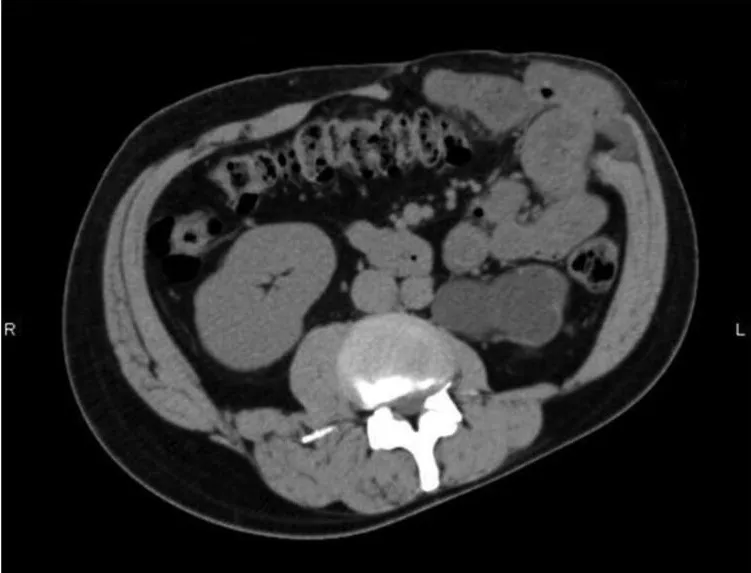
Axial CT image of the abdomen. It shows abdominal wall defect and the herniated small bowel and colon.
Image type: radiology (ct)